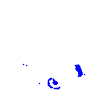
Particle: pion